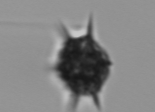
Label: Dictyocha